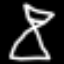
Label: hourglass